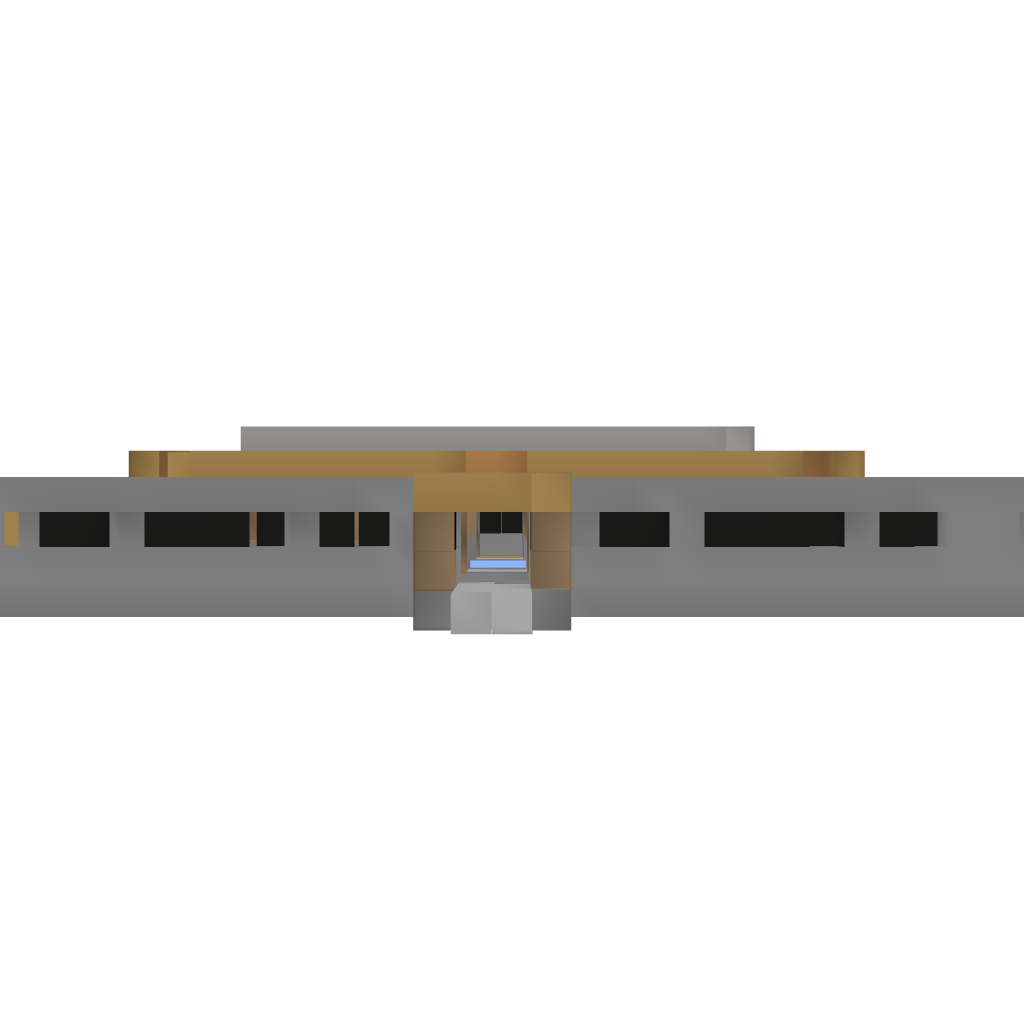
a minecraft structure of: Ice Skating Rink